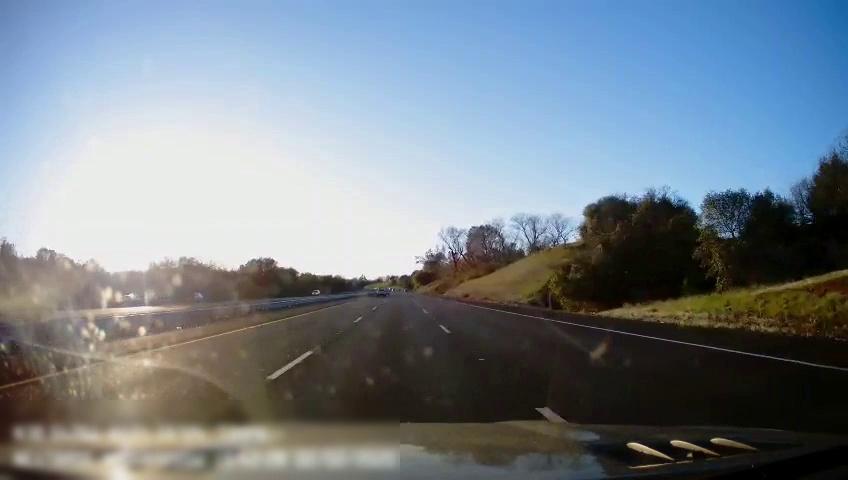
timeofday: Day
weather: Cloudy
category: Drivable Space
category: Drivable Space
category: Vehicles | Car
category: Vehicles | Car
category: Vehicles | SUV
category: Lanes | Alternate Lane
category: Lanes | Current Lane
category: Lanes | Current Lane
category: Lanes | Alternate Lane